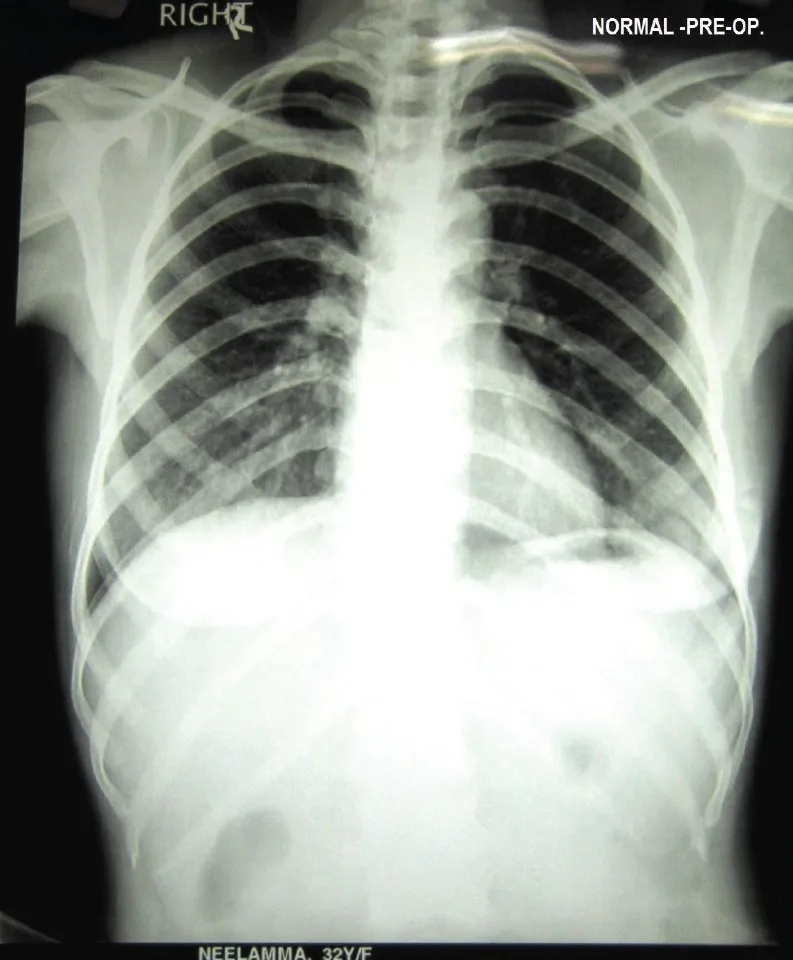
Normal pre-operative chest X-ray.
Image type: radiology (x_ray)